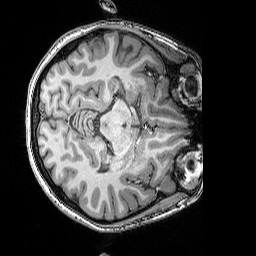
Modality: T1w
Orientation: axial
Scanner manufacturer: siemens
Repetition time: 2.25 s
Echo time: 0.00418 s